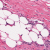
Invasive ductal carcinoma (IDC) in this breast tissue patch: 0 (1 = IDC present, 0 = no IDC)